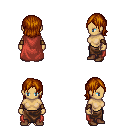
a pixel art fantasy rpg character, female body template, human, tanned skin, maroon cape, robe skirt, brunette long bangs hairstyle, leather bracers, brown shoes, four views (front, back, left, right), 2x2 character sprite sheet, small pixel art, hard edges, no anti-aliasing